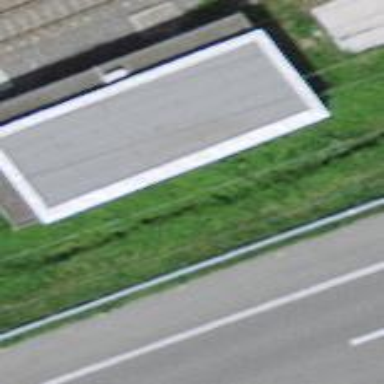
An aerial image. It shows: Train station building.